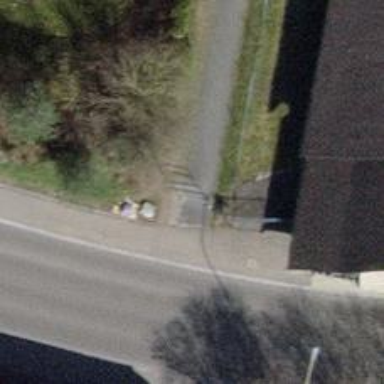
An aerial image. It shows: Cycle barrier.